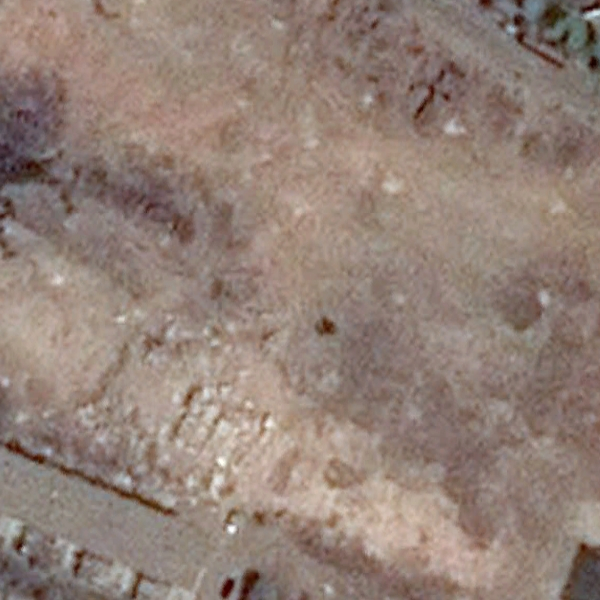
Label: BareLand